Question: I recently bought a prestashop theme. The theme is great but I have a problem. I've created the categories and they are displayed on the left column but on the top are displayed different names. I just can't find those names and I don't know what to do. here is a print screen:
Those aren't my categories but I don't know from where I can change this.
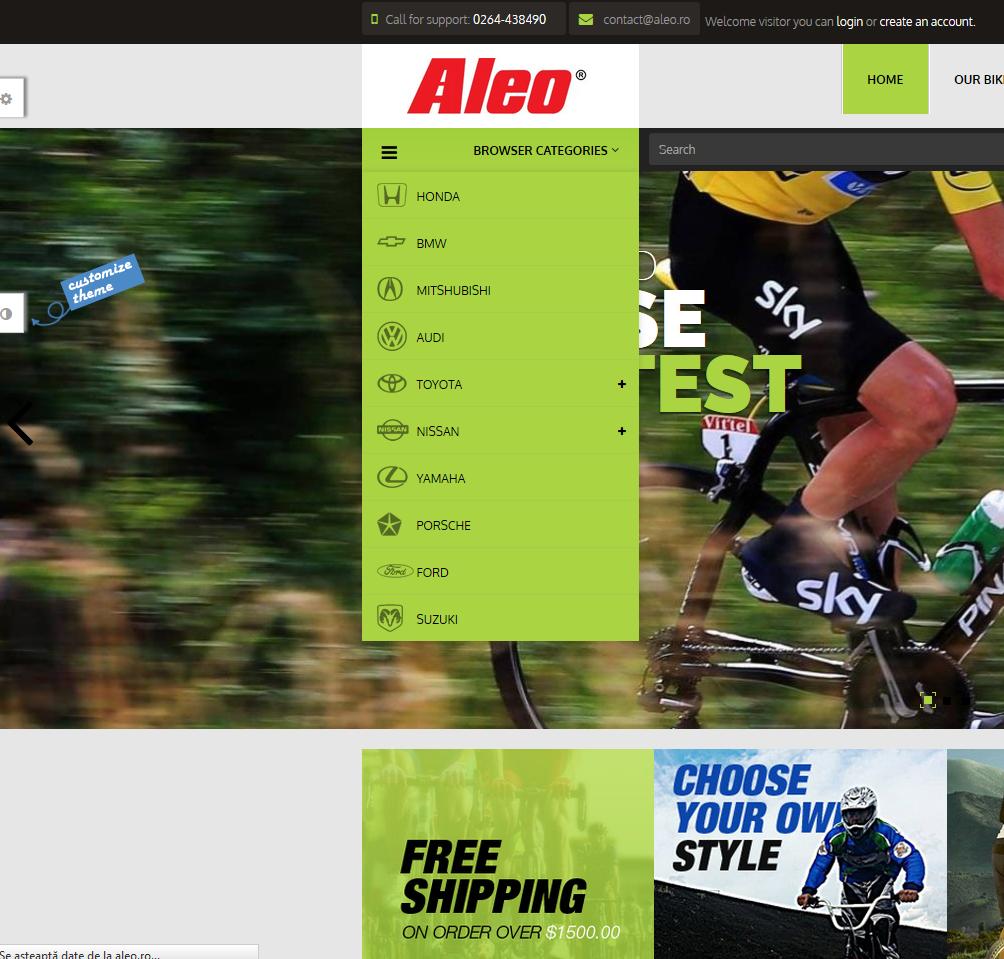
Answer: I would use this simple method
Open 'phpMyAdmin' and search in all the tables of the shop database like this
Words or values to search for: '%YAMAHA%' and then 'Select All' tables and search
The table names are easy to read and understand, for example if you found a value in 'ps_manufacturer' then you should check 'Catalogue' > 'Manufacturers' etc ...
Also try using the BackOffice search function although I tried on my demo and it turned nothing when I searched for a Manufaturer that's already added